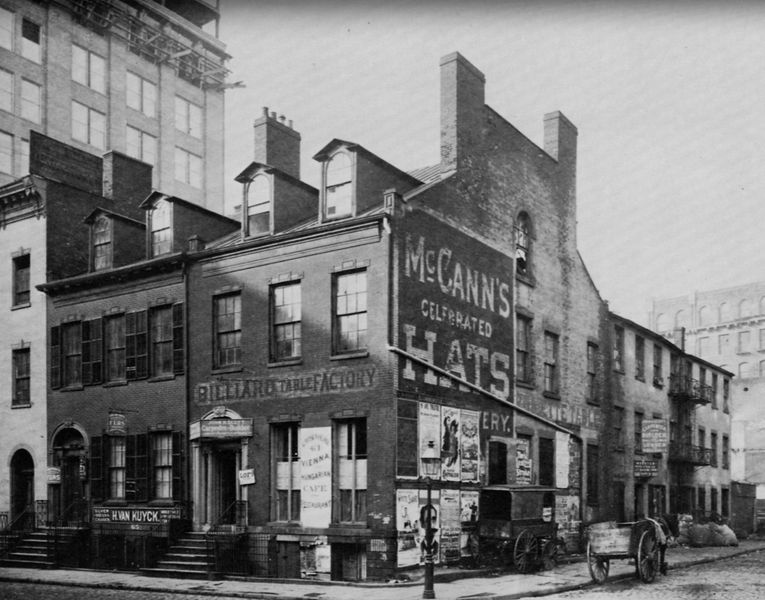
Titel: Das Monroe Haus
Künstler: Amerikanischer Photograph
Schlagwörter: himmel, schatten, weiß, stadt, fenster, glas, grau, laterne, licht, schwarz, strasse, tür, gebäude, haus, architektur, spiegelung, england, fensterläden, kamin, kamine, karren, schornstein, balkon, schrift, ecke, fassade, geschäft, schornsteine, amerika, schriftzug, werbung, wagen, treppe, reflexe, widerschein, stufen, menschenleer, foto, fotografie, eingang, schild, bürgersteig, kreuzung, scheiben, schwarzweiß, text, trottoir, plakat, reklame, werbeplakat, photo, photographie foto, hauseingang, eck, etagen, geschosse, usa, stockwerke, strassenecke, plakate, regenrinnen, pferdewagen, hochhaus, fassadeb, miethäuser, mansardenfenster, geschäftr